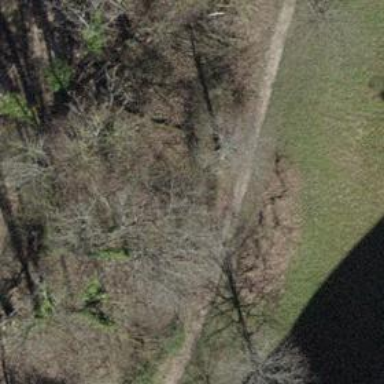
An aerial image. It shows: Ground path.